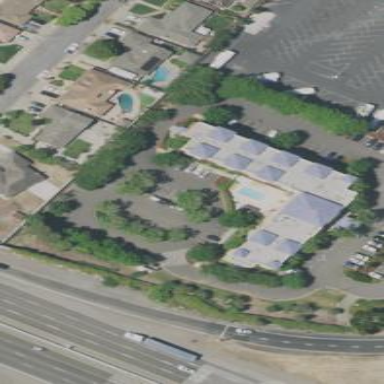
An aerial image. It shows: Hotel building.